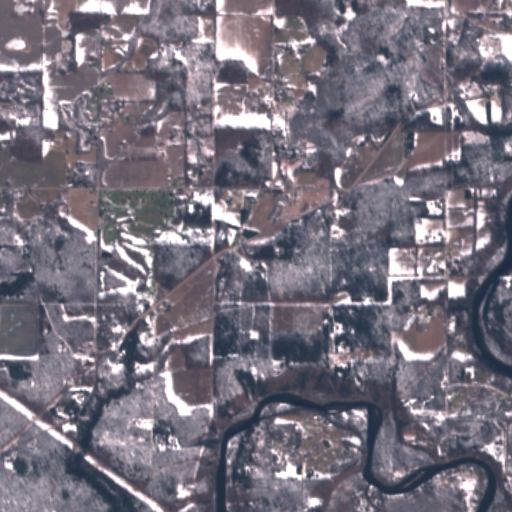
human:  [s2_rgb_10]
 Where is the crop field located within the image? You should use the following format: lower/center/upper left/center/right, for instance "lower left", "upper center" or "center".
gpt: The crop field is located in the lower left of the image.
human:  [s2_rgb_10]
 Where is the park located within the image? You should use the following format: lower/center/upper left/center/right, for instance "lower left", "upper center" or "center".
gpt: The park is located in the center left of the image.
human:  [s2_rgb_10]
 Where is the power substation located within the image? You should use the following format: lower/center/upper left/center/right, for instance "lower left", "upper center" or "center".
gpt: The power substation is located in the center of the image.
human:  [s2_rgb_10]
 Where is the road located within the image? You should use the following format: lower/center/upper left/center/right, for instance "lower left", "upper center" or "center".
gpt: There is no road in the image.